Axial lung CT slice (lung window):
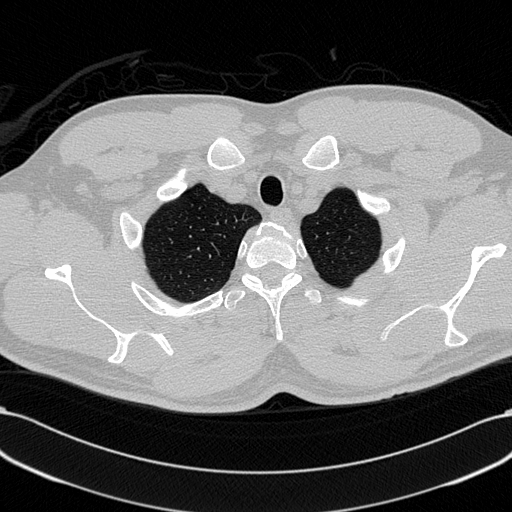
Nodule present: no